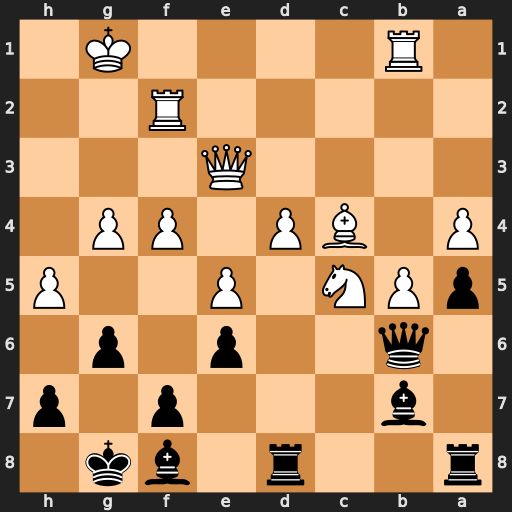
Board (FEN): r2r1bk1/1b3p1p/1q2p1p1/pPN1P2P/P1BP1PP1/4Q3/5R2/1R4K1
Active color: b
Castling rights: -
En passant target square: -
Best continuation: Rxd4 Nxb7 Rd1+ Rxd1 Qxe3